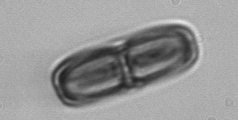
Label: Ephemera